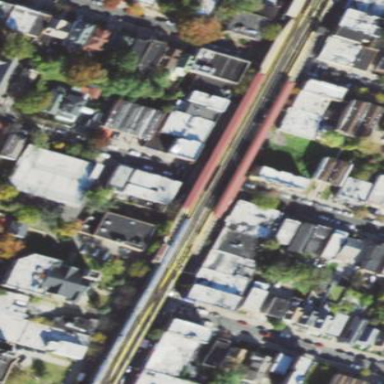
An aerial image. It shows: Bridge connecting railway platform and public transport platform.